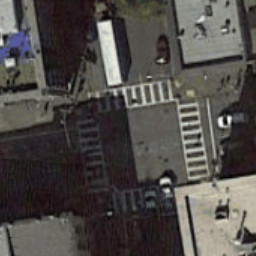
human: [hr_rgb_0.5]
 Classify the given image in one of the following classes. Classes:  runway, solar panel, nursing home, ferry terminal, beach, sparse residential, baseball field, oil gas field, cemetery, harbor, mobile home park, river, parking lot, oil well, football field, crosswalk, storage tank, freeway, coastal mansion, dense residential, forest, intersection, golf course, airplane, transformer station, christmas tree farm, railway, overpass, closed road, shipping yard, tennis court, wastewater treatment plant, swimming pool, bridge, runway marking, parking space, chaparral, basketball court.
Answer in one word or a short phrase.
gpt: crosswalk